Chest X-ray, PA view. Patient: 34 years old, sex M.
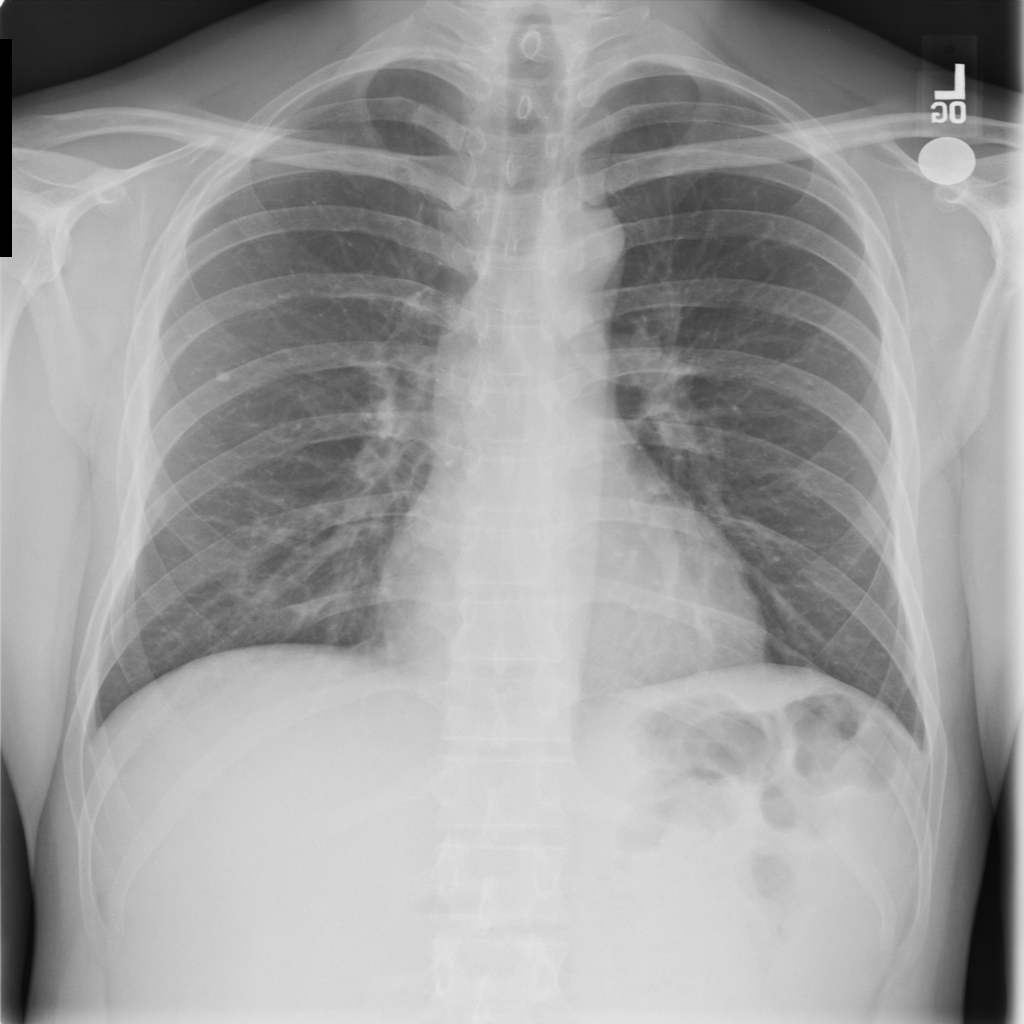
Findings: No Finding